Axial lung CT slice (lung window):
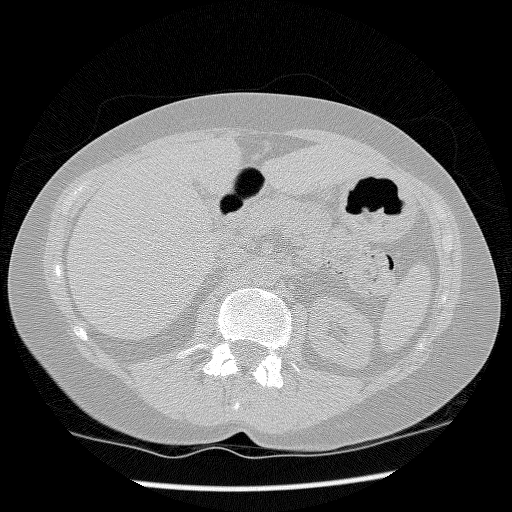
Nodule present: no